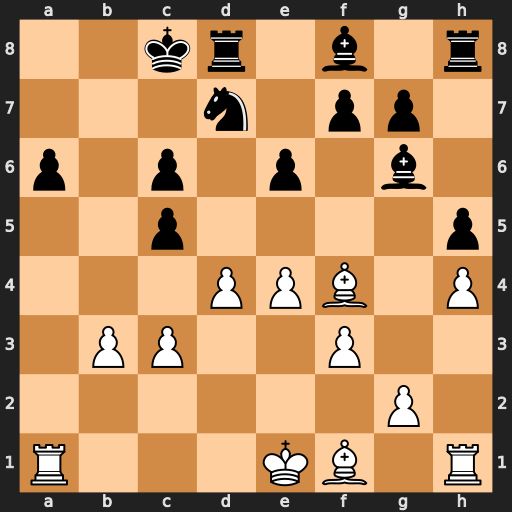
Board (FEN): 2kr1b1r/3n1pp1/p1p1p1b1/2p4p/3PPB1P/1PP2P2/6P1/R3KB1R
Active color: w
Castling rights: KQ
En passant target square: -
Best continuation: Bxa6#